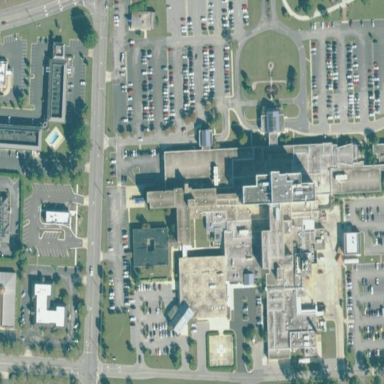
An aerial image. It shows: Hospital building.